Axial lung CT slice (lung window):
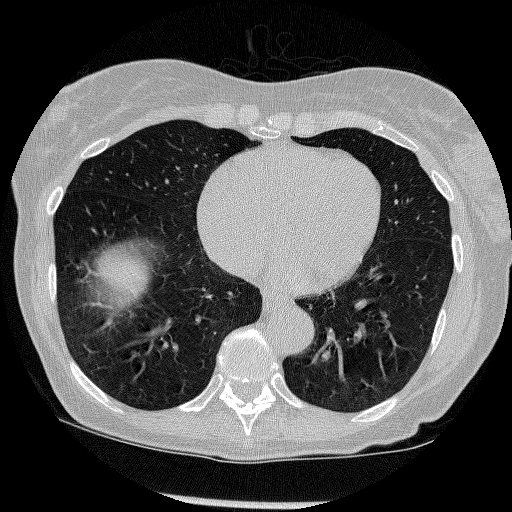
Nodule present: no